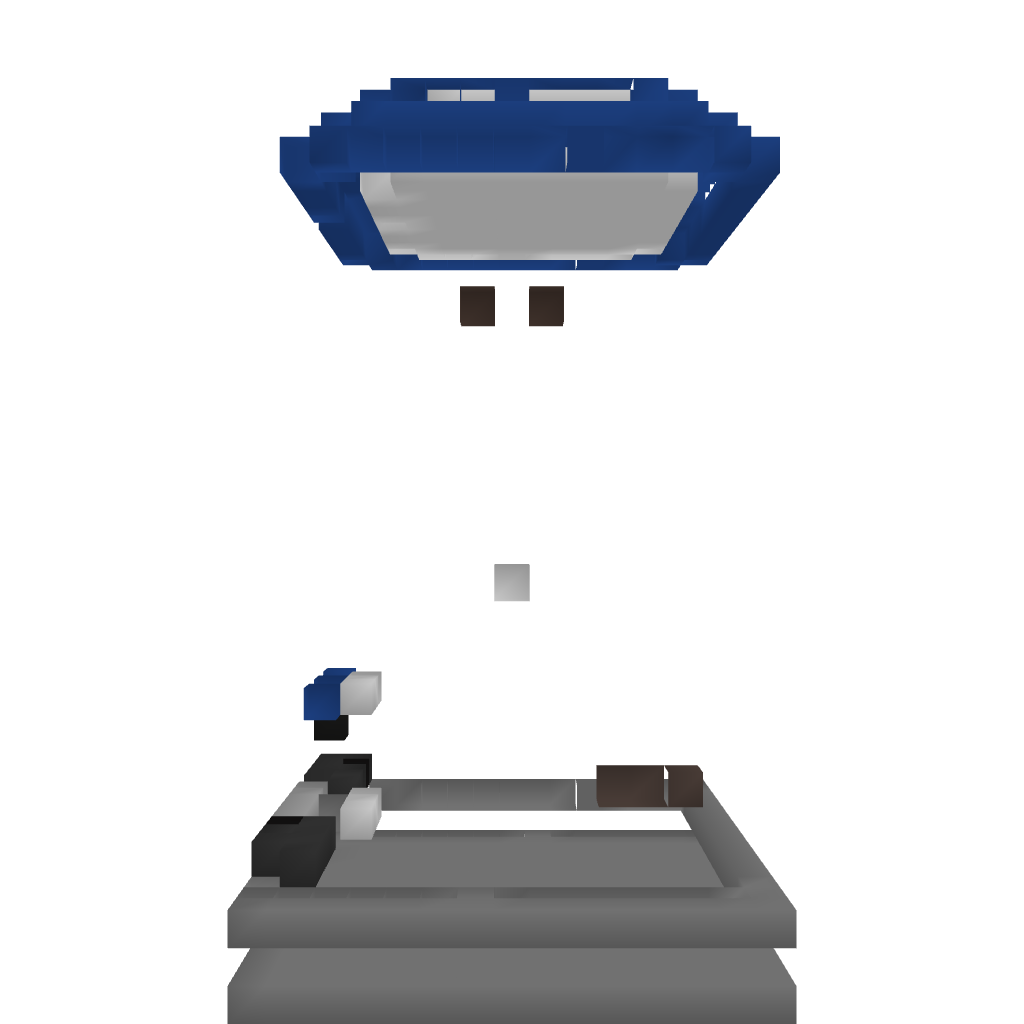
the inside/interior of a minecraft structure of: Obi's Pokemart